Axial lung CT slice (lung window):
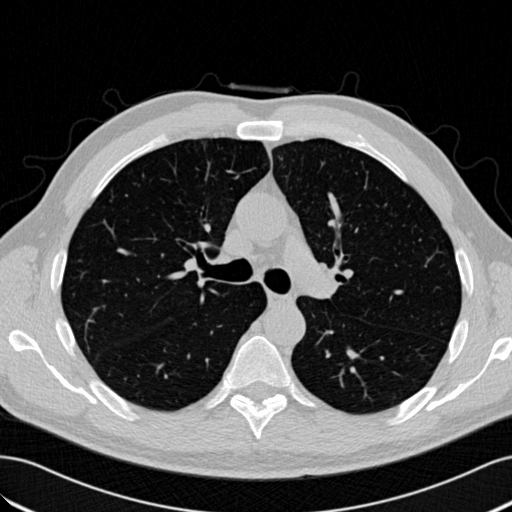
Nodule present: no